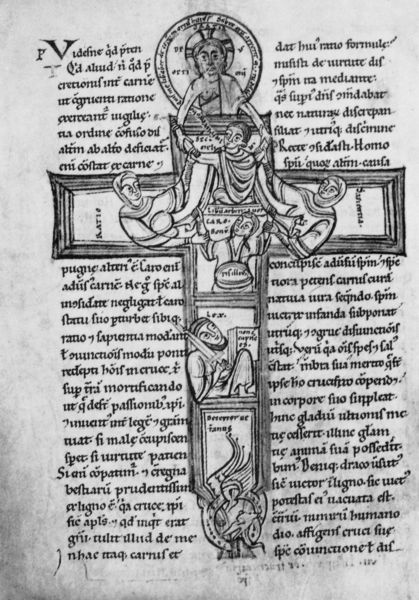
Titel: Speculum virginum
Institution: London, British Library (BL)
Schlagwörter: flügel, menschen, männer, schwarz, weiss, zeichnung, arme, hände, kreis, engel, schrift, linien, spalten, figuren, buch, kreuz, schwarz weiß, seite, schwert, text, reichen, ritter, buchdruck, buchseite, heiligenschein, nimbus, christus, jesus, schreiben, zentral, schreiber, handschrift, latein, buchmalerei, majuskel, latain, v, uniziale, worte kuchen